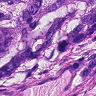
Metastatic tissue present: yes